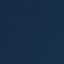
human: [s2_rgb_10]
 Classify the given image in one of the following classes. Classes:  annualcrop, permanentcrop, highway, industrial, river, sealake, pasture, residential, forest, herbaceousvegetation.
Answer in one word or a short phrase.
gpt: SeaLake